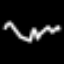
Label: squiggle